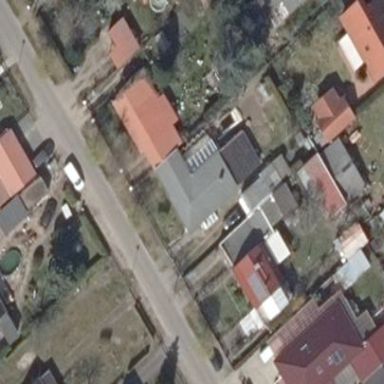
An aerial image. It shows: Detached building with gabled roof.